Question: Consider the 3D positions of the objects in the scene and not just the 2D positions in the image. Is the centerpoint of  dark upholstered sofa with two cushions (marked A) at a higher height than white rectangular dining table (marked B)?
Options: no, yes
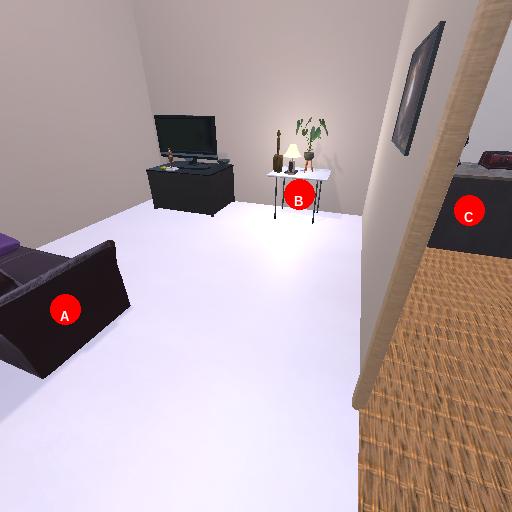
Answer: no